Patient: sex F, age 73
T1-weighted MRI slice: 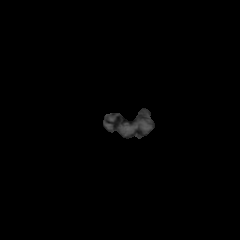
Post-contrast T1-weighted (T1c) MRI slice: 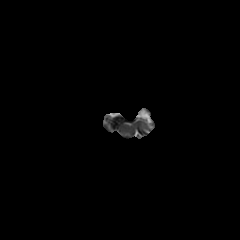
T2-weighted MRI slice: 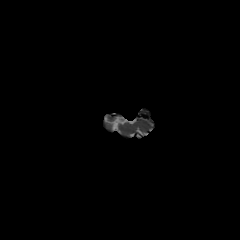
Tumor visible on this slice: no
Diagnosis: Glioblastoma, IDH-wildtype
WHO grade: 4